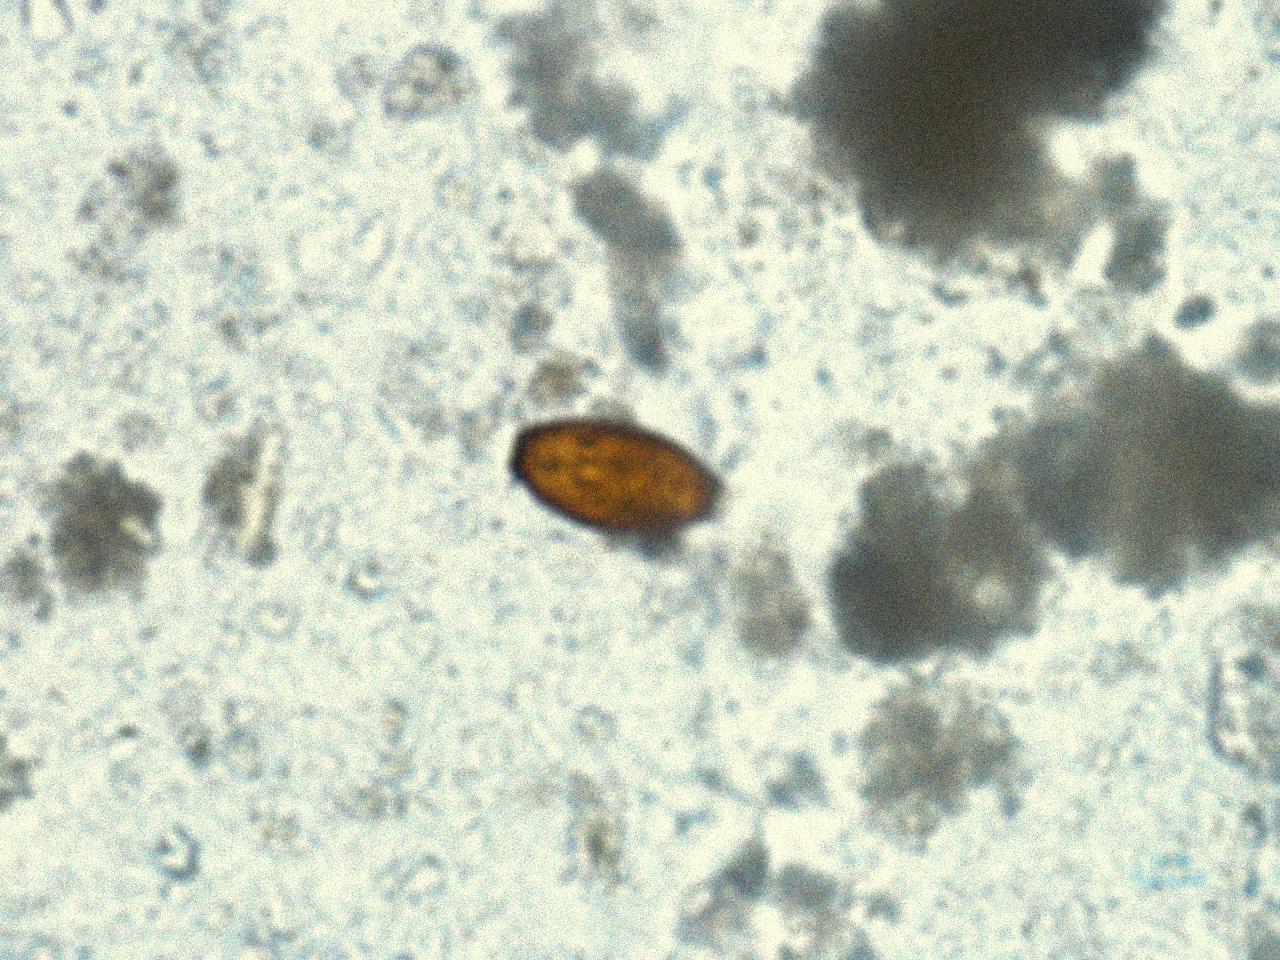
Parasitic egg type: Trichuris trichiura